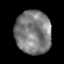
Tissue: prostate
Cell type: T cells
Senescence score: 0.3367
Nuclear area (px): 1527
Mean DAPI intensity: 124.406